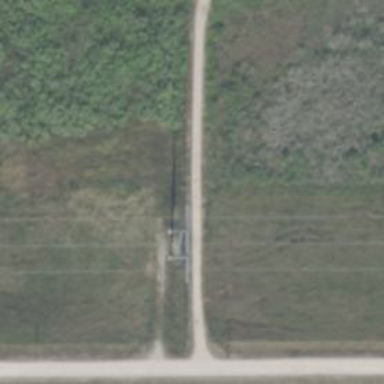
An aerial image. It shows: H-frame designed tower for power lines.